Interaction volume radius: 5 \u00c5
Interaction volume height: 15 \u00c5
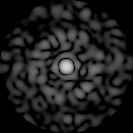
Disorder parameter: 0.901